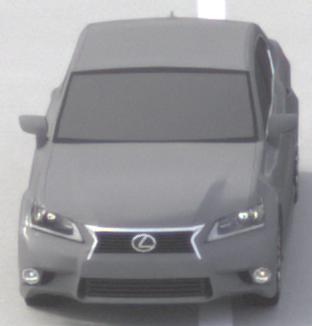
Make: Lexus
Model: GS 250
Detailed model: GS (L10)
Model produced from: 2012/06
Model produced until: 2013/12
Doors: 4
Color: gray
Road condition: dry road
Daytime: morning or afternoon
Contrast: low contrast